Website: macys
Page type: billing-address
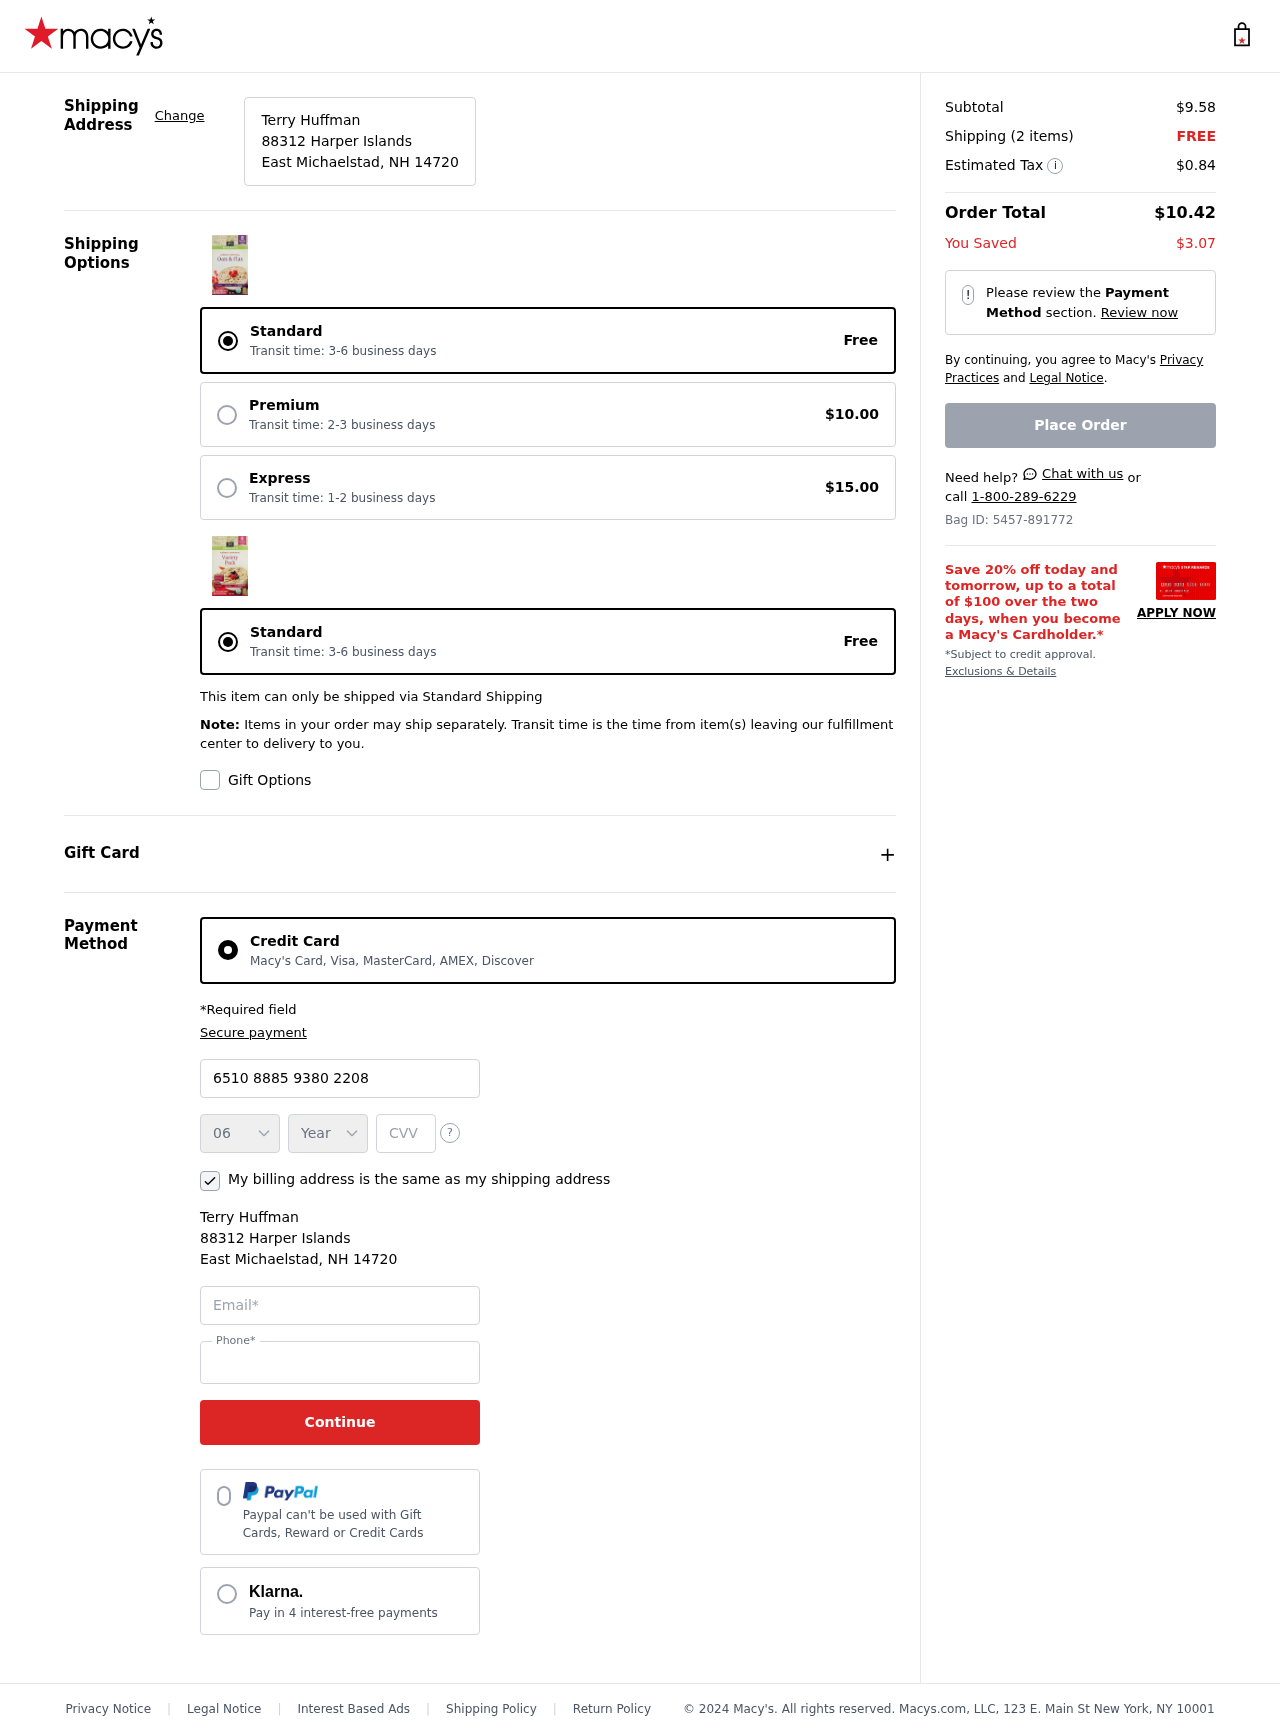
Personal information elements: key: PII_CARD_CVV
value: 431
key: PII_CARD_EXPIRY_MONTH
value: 06
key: PII_CARD_EXPIRY_YEAR
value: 30
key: PII_CARD_NUMBER
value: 6510 8885 9380 2208
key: PII_CITY_STATE_ZIP
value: East Michaelstad, NH 14720
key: PII_EMAIL
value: terry_huffman@hotmail.com
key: PII_FULLNAME
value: Terry Huffman
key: PII_PHONE
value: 3736526231
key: PII_STREET
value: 88312 Harper Islands
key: PII_FULLNAME2
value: Terry Huffman
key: PII_STREET2
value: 88312 Harper Islands
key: PII_CITY_STATE_ZIP2
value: East Michaelstad, NH 14720
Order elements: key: ORDER_SUBTOTAL
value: $9.58
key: ORDER_NUM_ITEMS
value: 2
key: ORDER_SHIPPING_COST
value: FREE
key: ORDER_TAX
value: $0.84
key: ORDER_TOTAL
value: $10.42
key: ORDER_SAVINGS
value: $3.07
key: ORDER_ID
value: Bag ID: 5457-891772